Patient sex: M
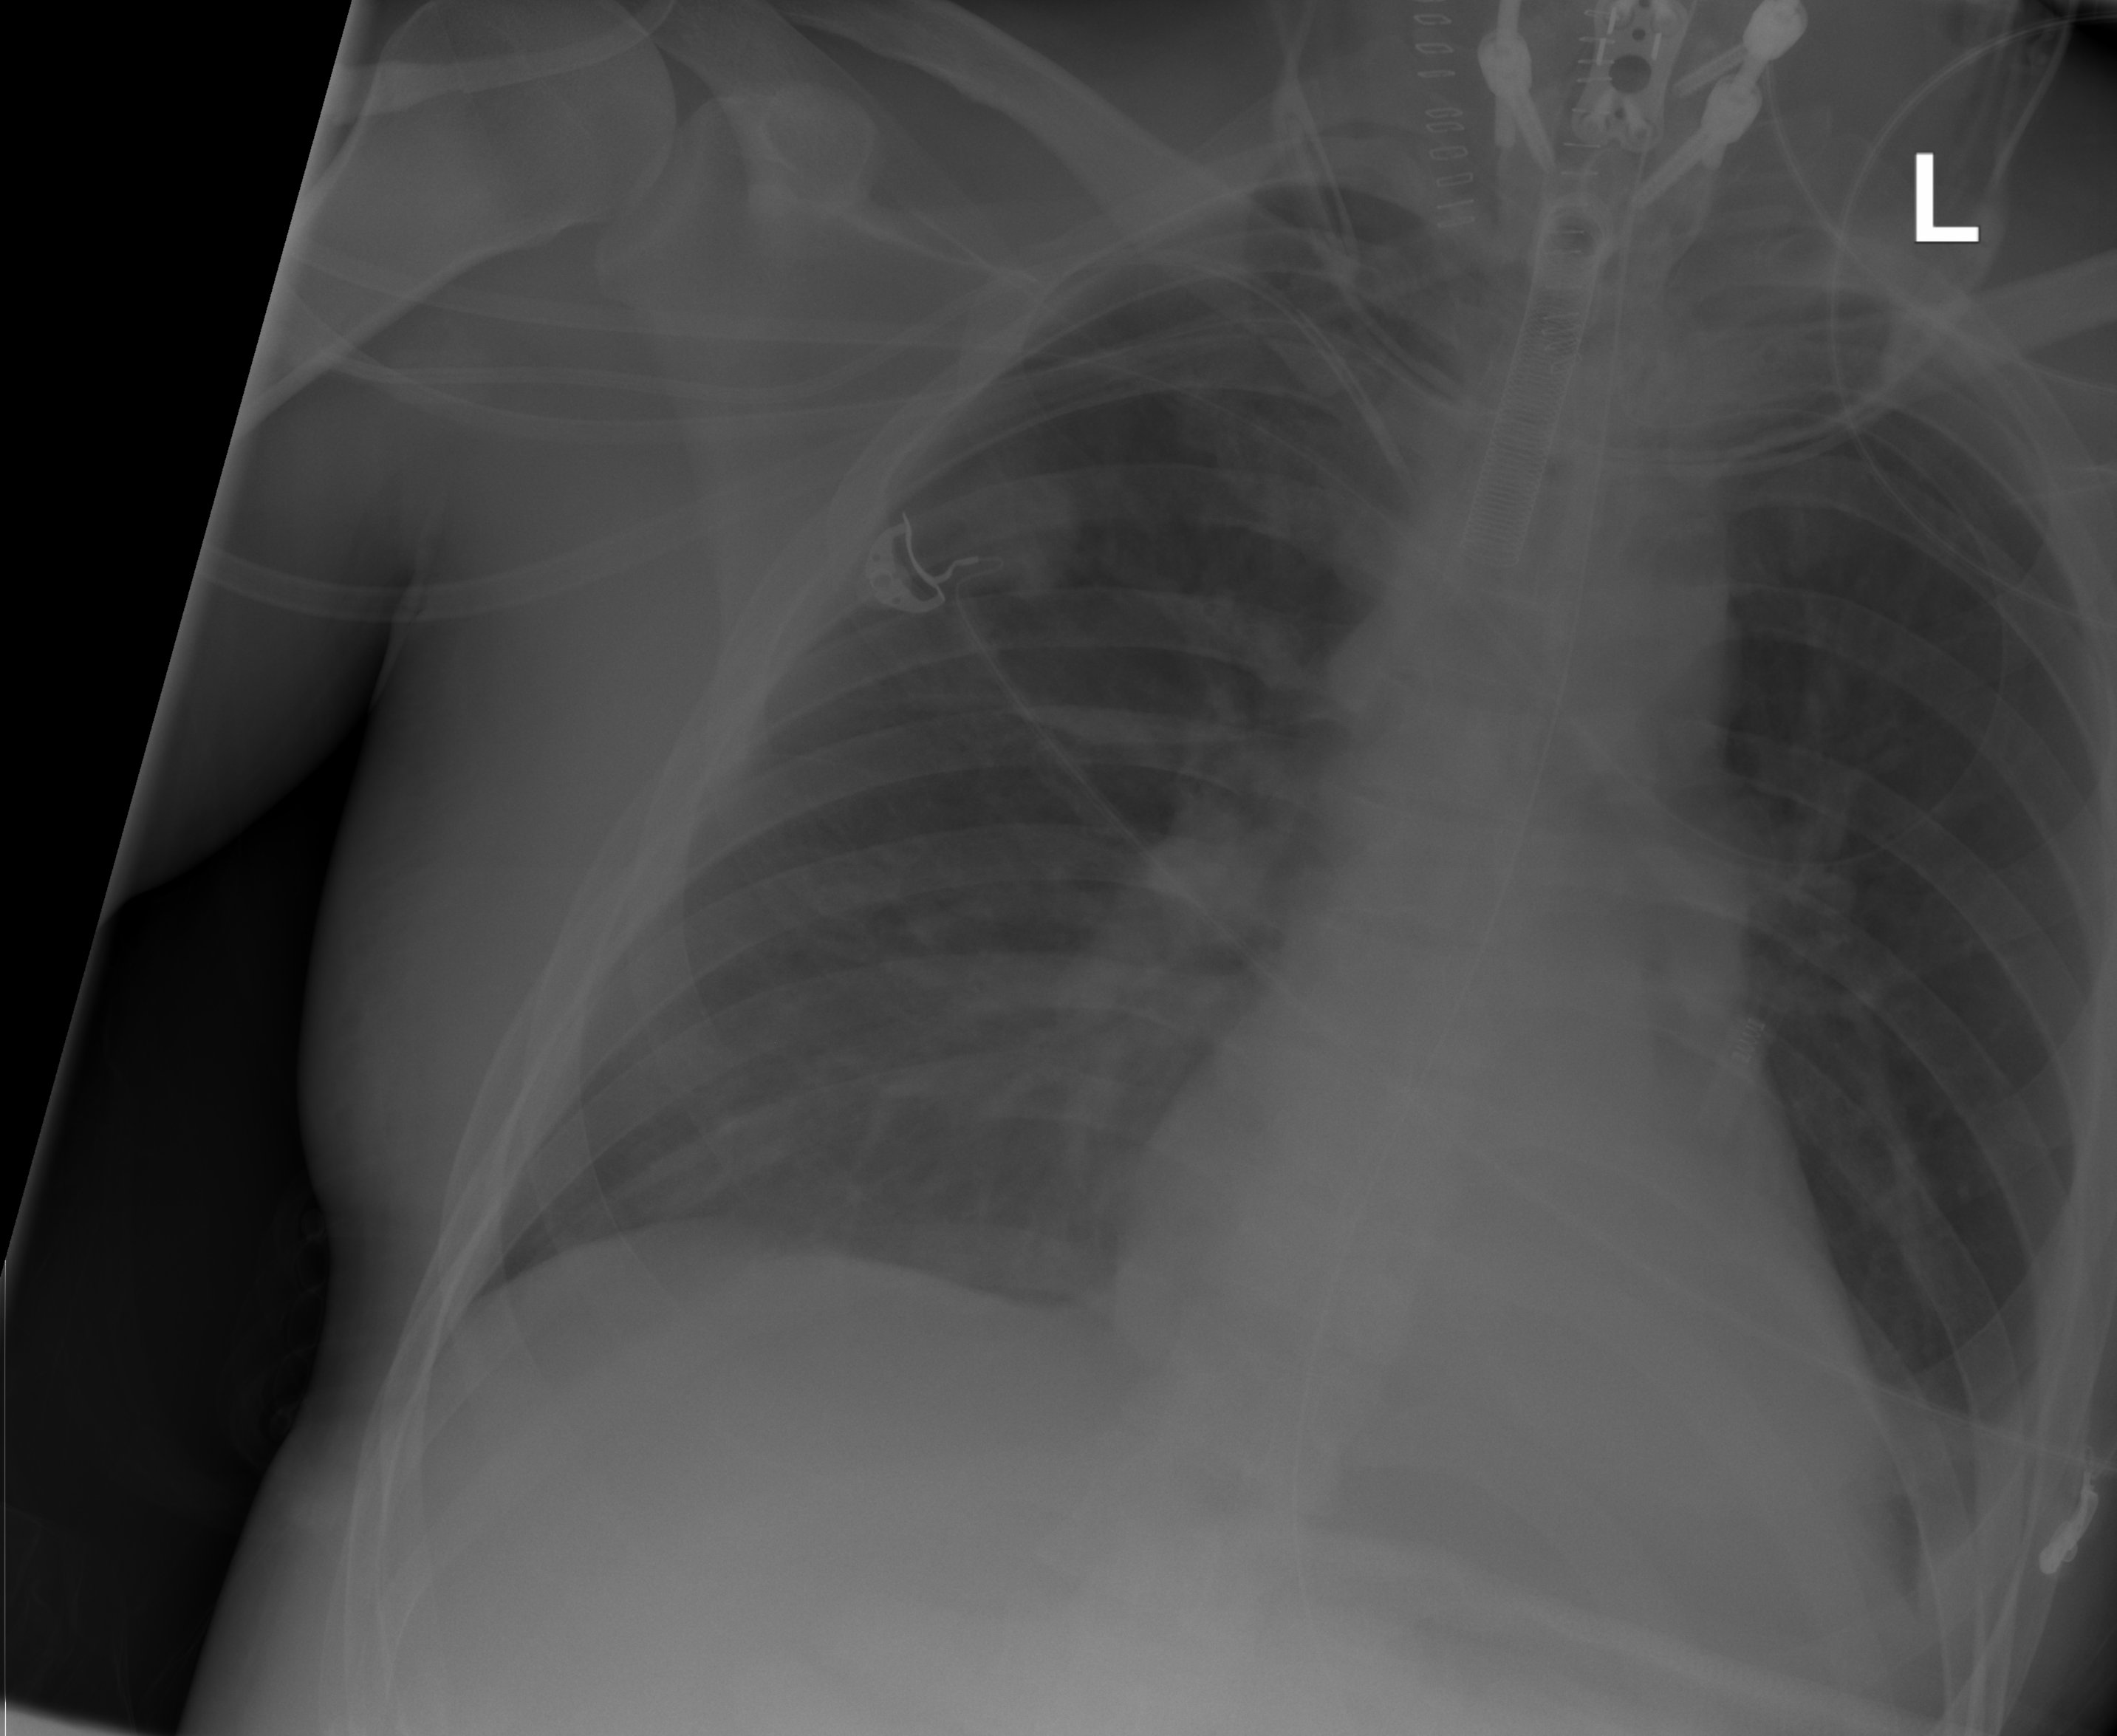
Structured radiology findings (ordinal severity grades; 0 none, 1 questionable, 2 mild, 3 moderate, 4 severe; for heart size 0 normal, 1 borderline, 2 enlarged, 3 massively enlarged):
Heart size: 1
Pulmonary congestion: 0
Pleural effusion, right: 0
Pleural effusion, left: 0
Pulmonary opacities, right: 0
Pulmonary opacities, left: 0
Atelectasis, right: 2
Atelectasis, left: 0